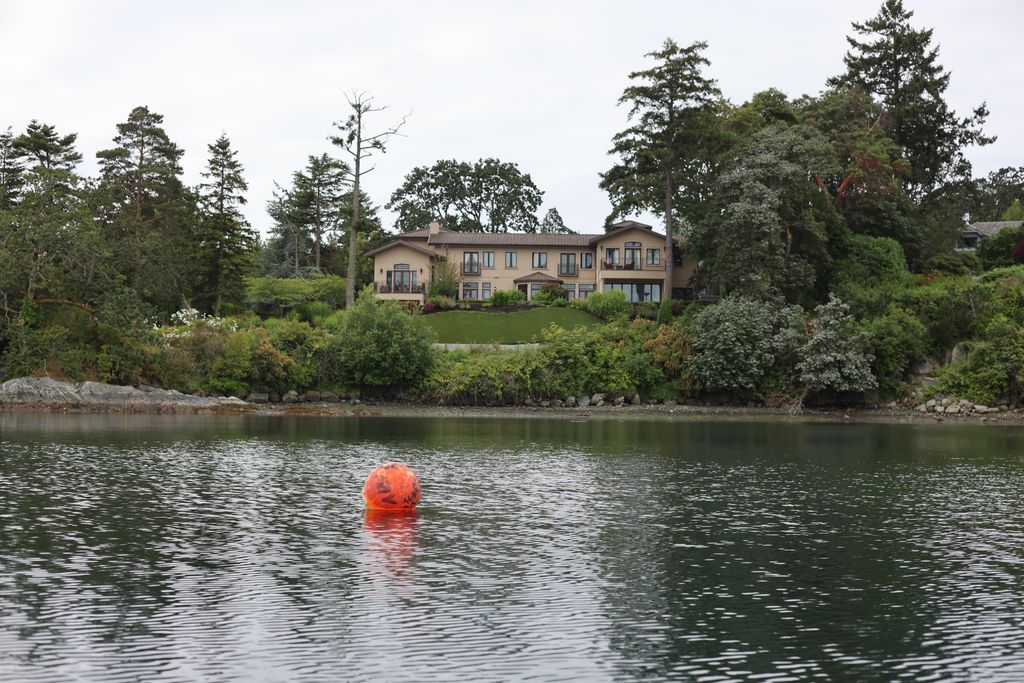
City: victoria